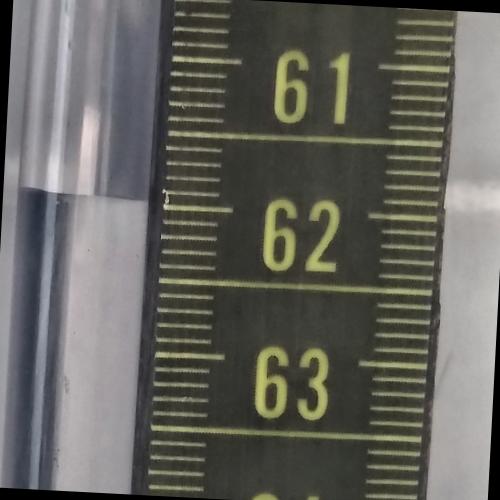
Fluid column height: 62.0 cm